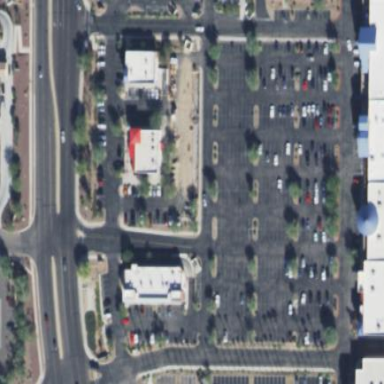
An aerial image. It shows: Retail area.